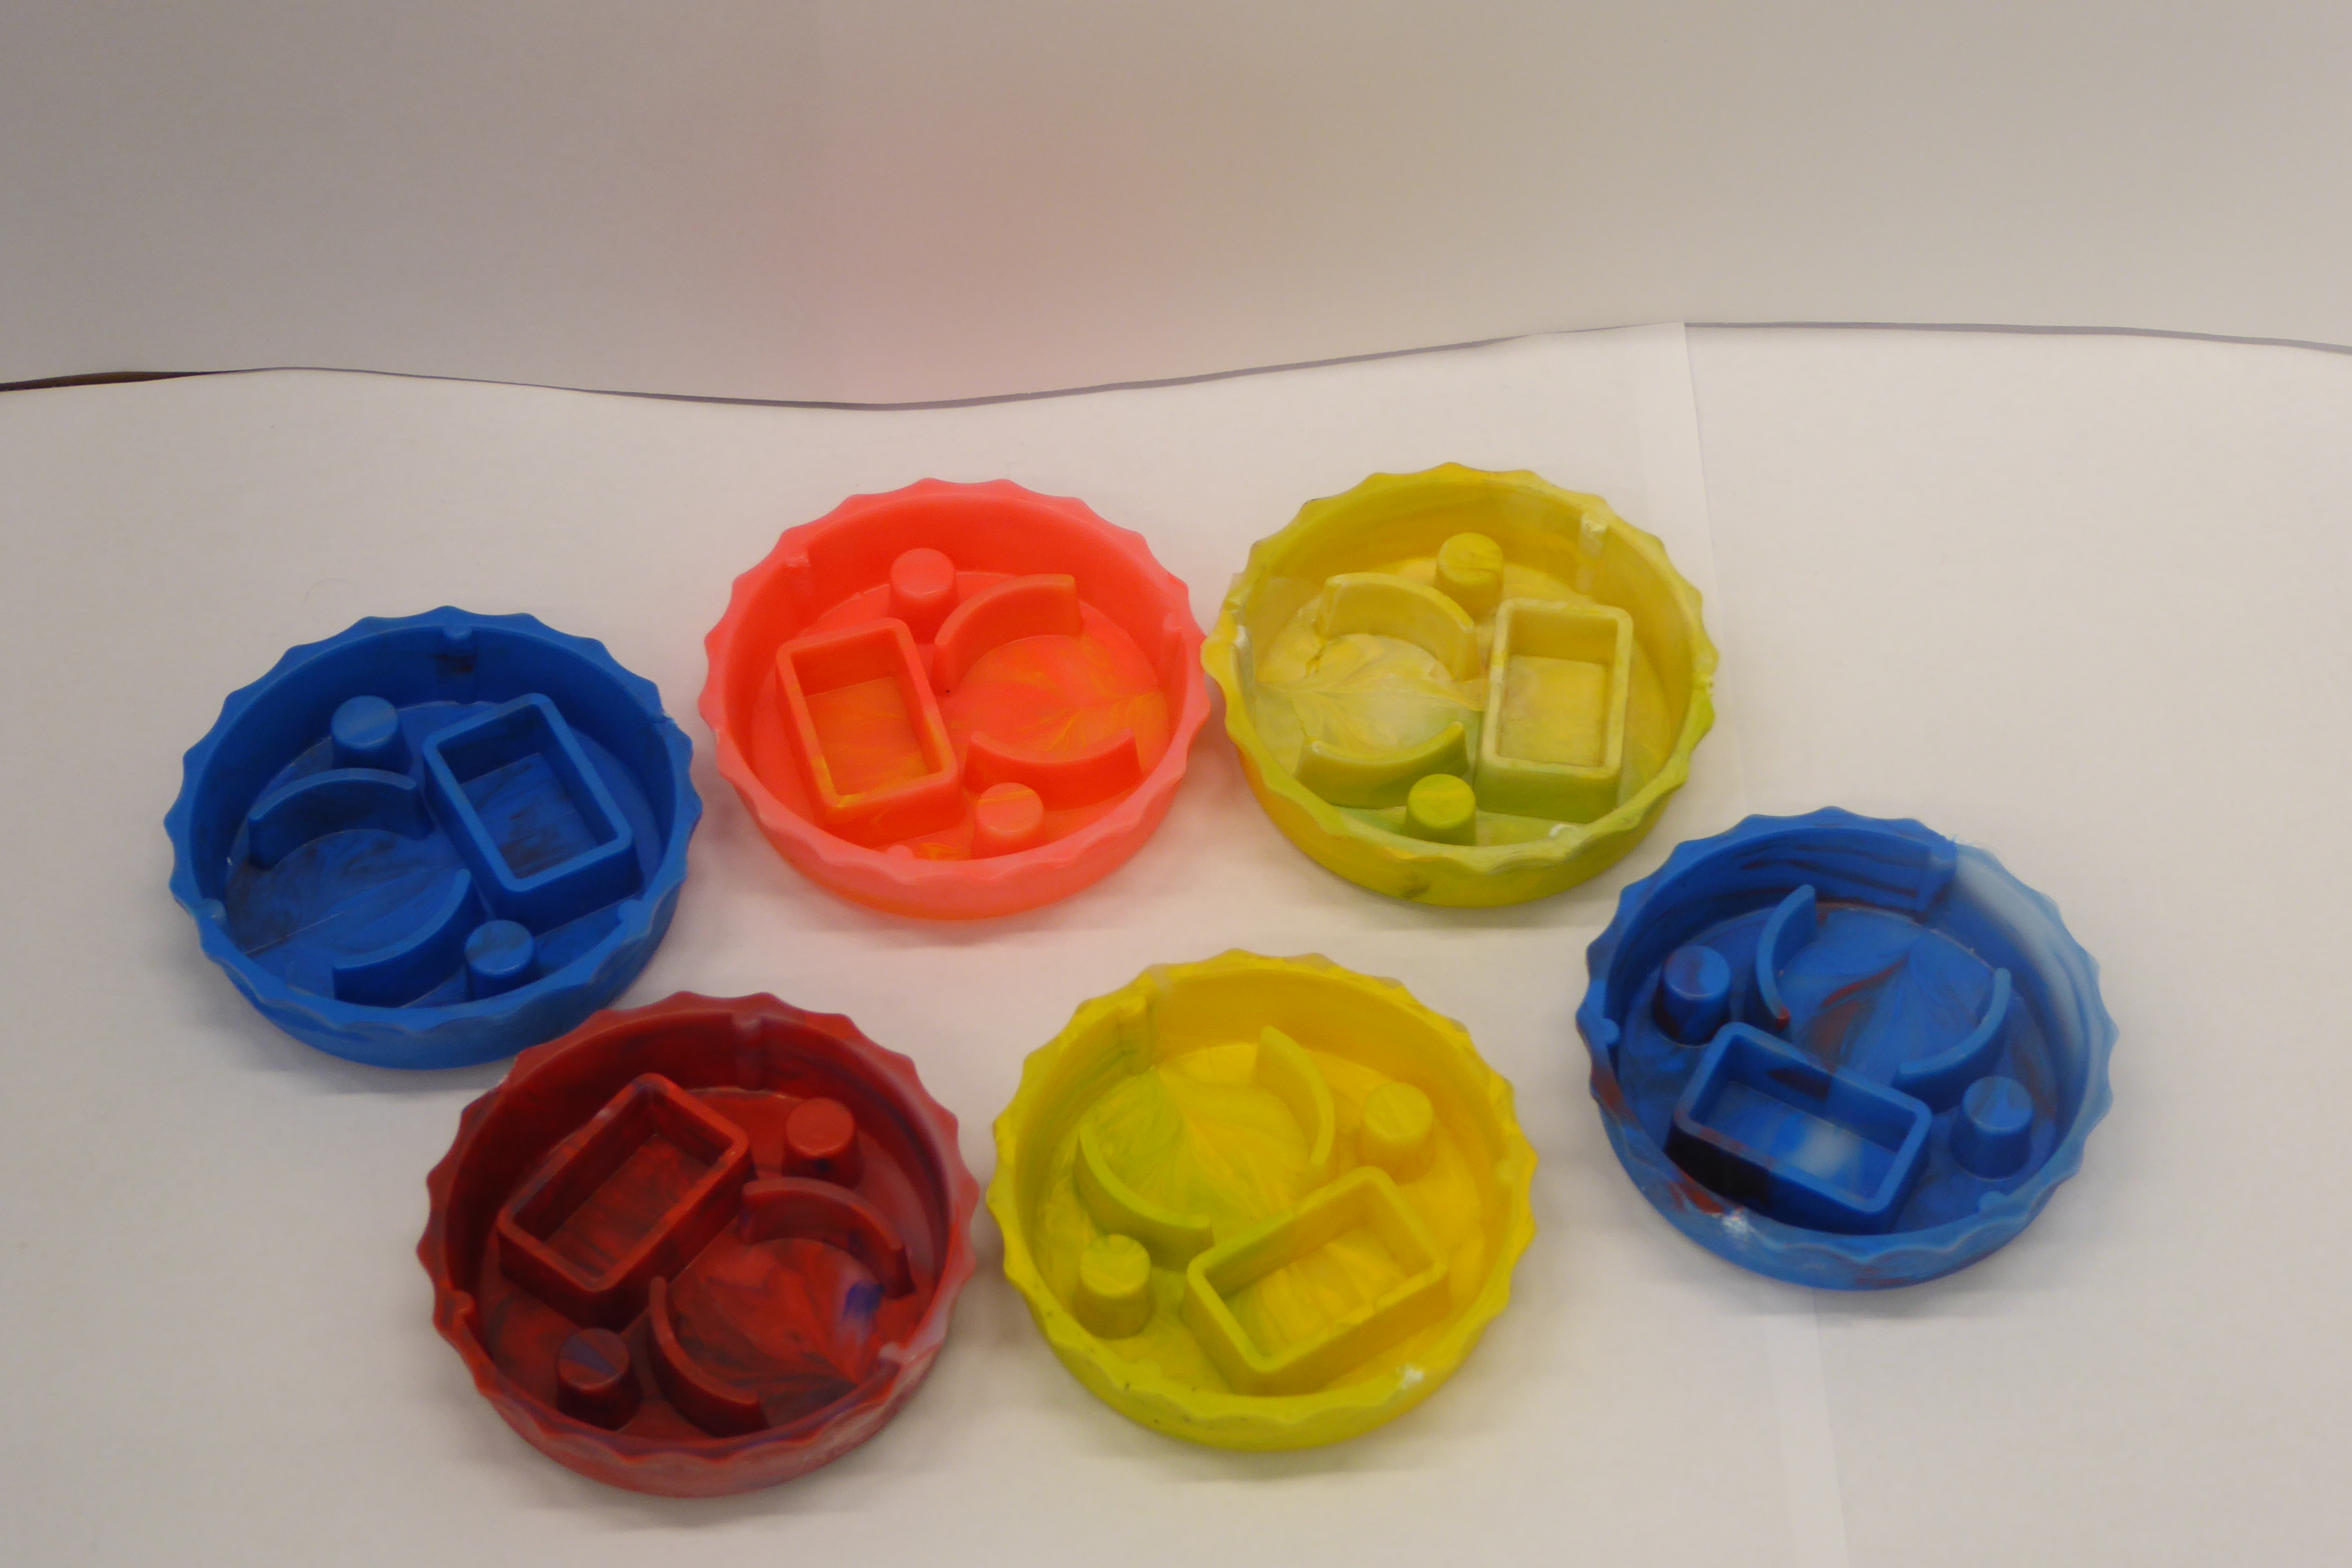
Label: Bottle Opener - Cover